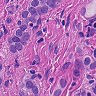
Metastatic tissue present: yes